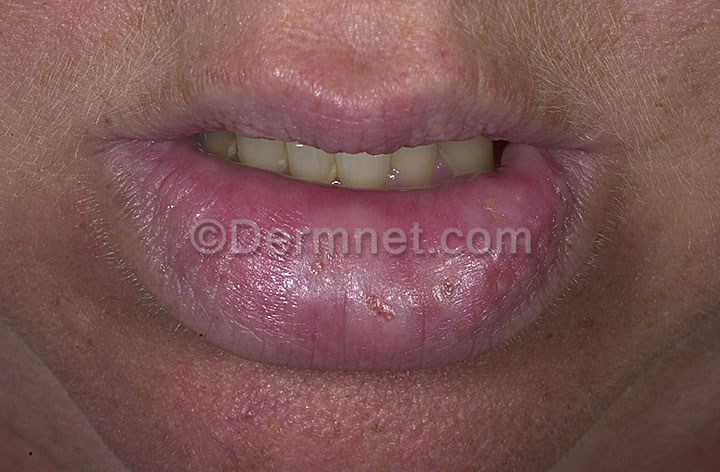
Disease: Herpes HPV and other STDs Photos